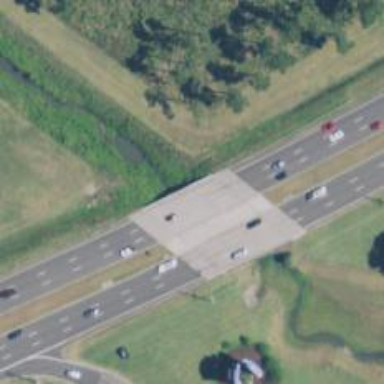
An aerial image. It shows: Bridge over trunk highway with expressway.